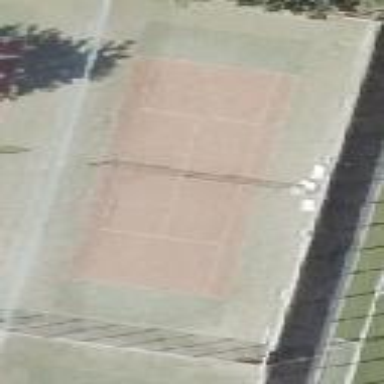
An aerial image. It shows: Tennis court with tartan surface located on pitch designated for leisure land.